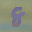
Label: 8